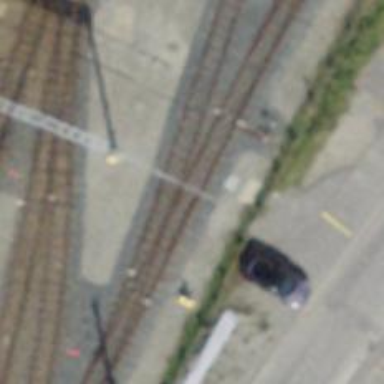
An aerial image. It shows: Narrow-gauge railway siding with one track.